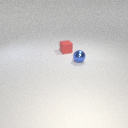
small blue metal sphere to the right of small red rubber cube